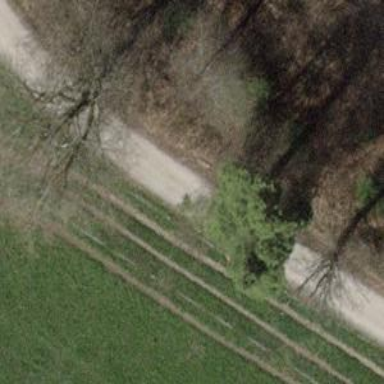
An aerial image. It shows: Unpaved track with grade2 tracktype.